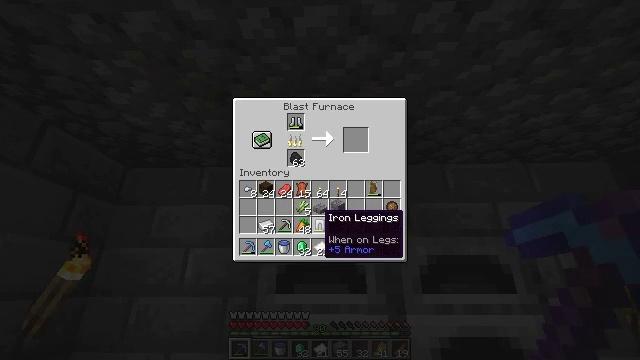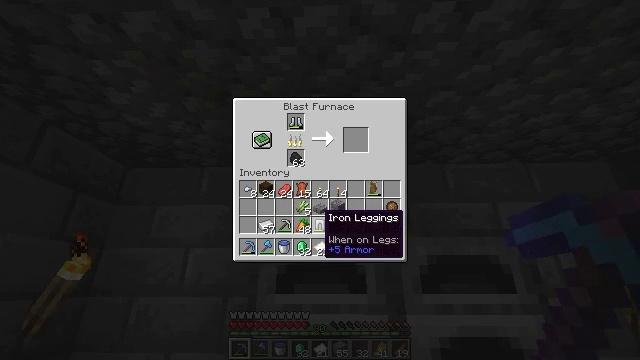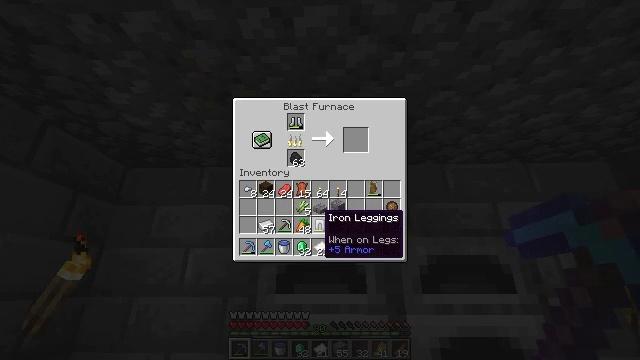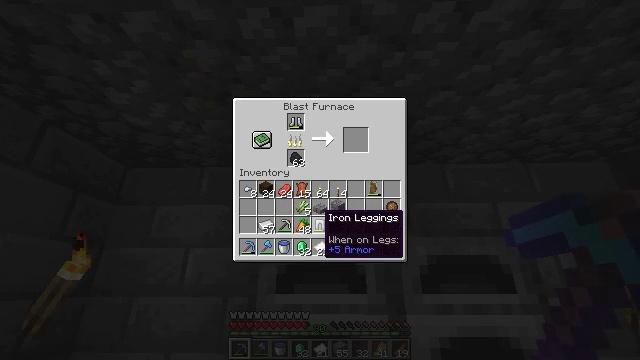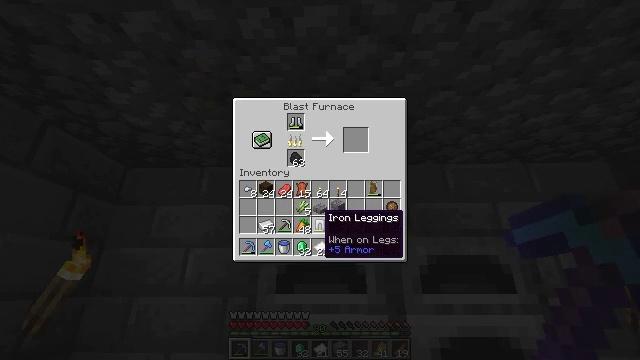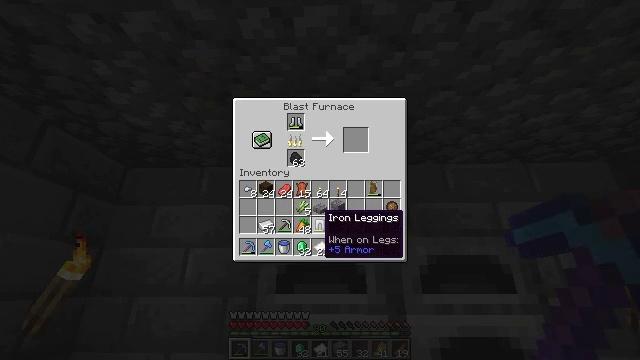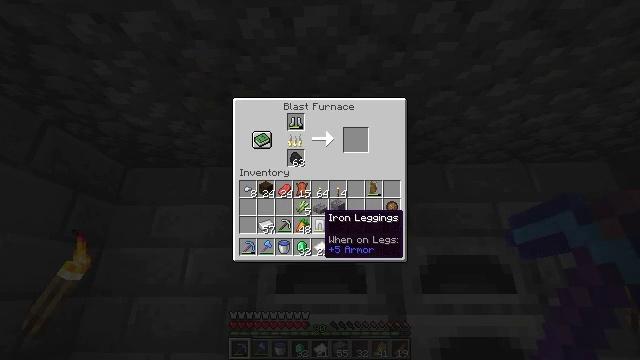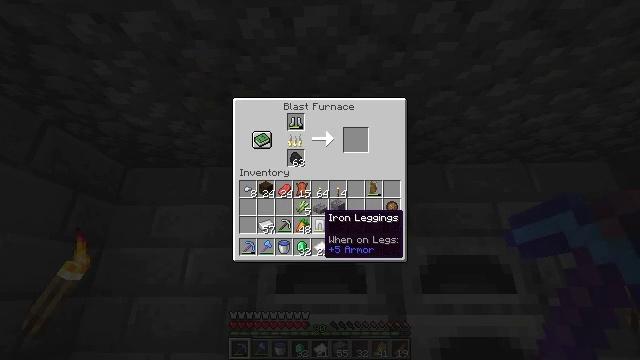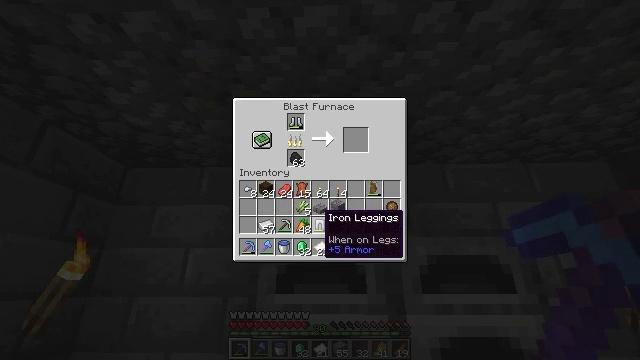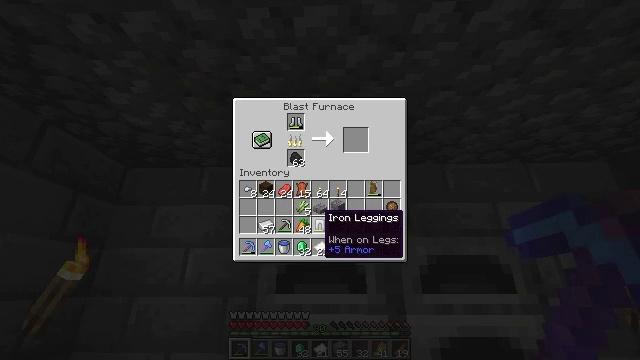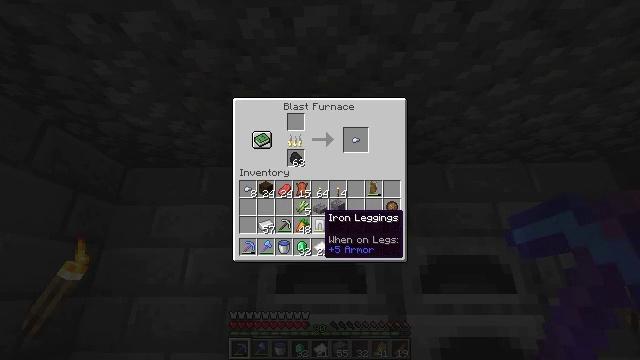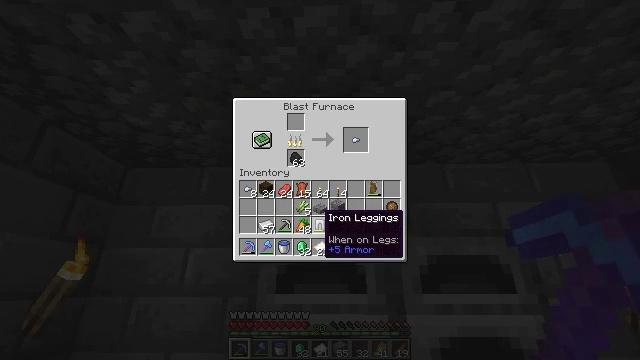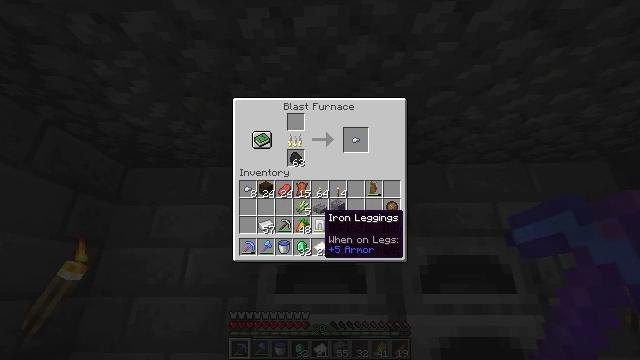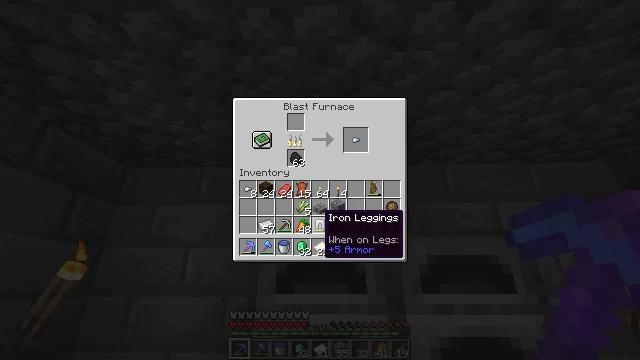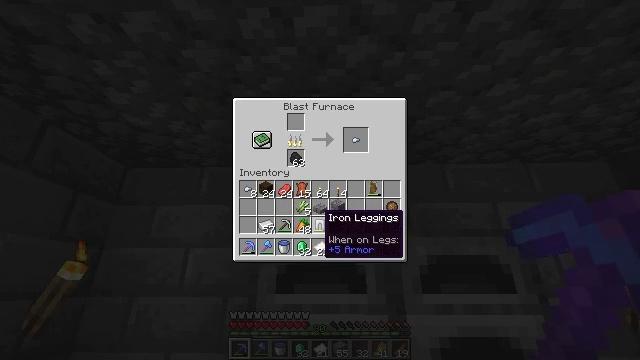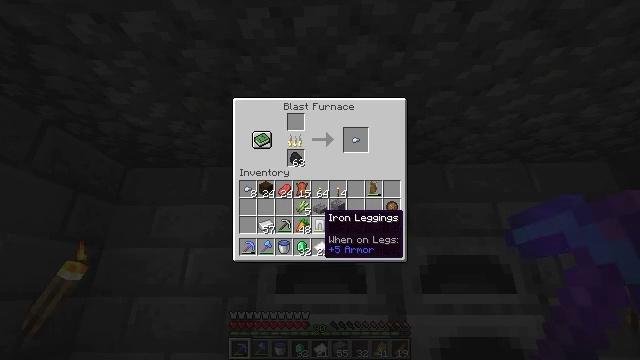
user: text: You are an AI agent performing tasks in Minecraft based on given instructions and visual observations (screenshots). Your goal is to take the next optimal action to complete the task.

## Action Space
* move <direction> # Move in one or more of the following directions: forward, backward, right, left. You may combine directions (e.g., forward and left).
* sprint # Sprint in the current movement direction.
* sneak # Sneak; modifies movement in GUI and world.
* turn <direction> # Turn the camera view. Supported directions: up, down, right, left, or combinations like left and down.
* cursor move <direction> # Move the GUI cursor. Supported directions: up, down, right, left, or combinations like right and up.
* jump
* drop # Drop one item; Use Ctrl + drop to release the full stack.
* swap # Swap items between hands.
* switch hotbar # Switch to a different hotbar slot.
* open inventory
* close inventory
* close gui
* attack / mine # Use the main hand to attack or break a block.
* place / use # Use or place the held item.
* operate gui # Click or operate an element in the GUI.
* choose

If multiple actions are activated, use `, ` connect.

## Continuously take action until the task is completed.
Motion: motion action
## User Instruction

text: Transform iron ingot into iron nugget.
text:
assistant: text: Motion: sneak
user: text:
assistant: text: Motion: sneak
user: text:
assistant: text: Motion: sneak
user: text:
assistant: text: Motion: sneak
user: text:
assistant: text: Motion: sneak
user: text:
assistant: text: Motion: sneak
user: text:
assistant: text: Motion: sneak
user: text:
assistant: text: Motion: sneak
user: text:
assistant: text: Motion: sneak
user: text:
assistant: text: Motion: sneak
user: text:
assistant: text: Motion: sneak
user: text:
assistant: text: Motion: sneak
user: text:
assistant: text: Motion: sneak
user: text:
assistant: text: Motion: sneak
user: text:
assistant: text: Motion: sneak
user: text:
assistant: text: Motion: sneak
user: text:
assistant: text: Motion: sneak
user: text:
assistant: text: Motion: sneak
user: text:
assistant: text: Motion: sneak
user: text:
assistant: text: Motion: sneak
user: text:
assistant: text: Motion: sneak, operate gui
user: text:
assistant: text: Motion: sneak, operate gui
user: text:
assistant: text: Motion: sneak, operate gui
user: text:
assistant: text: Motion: sneak
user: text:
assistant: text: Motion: sneak
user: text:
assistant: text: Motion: sneak
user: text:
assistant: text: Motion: sneak
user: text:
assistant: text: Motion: sneak
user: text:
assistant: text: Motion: sneak, cursor move right
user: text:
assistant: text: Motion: sneak, cursor move right